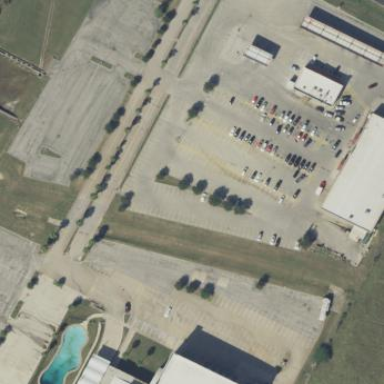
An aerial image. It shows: Parking area with surface.